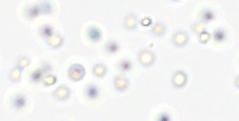
Label: Phaeocystis